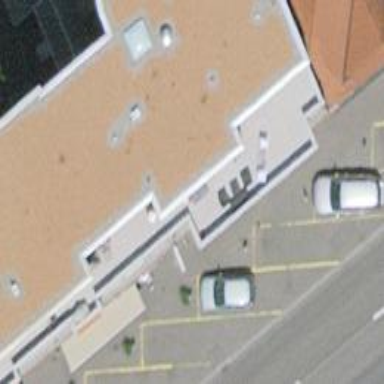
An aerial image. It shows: Pub.